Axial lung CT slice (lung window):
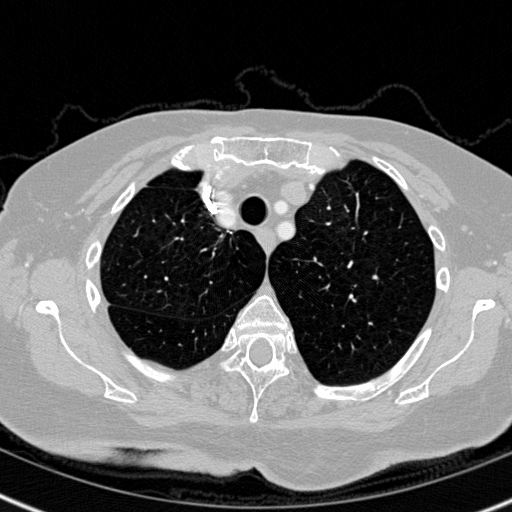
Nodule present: no